Chest X-ray:
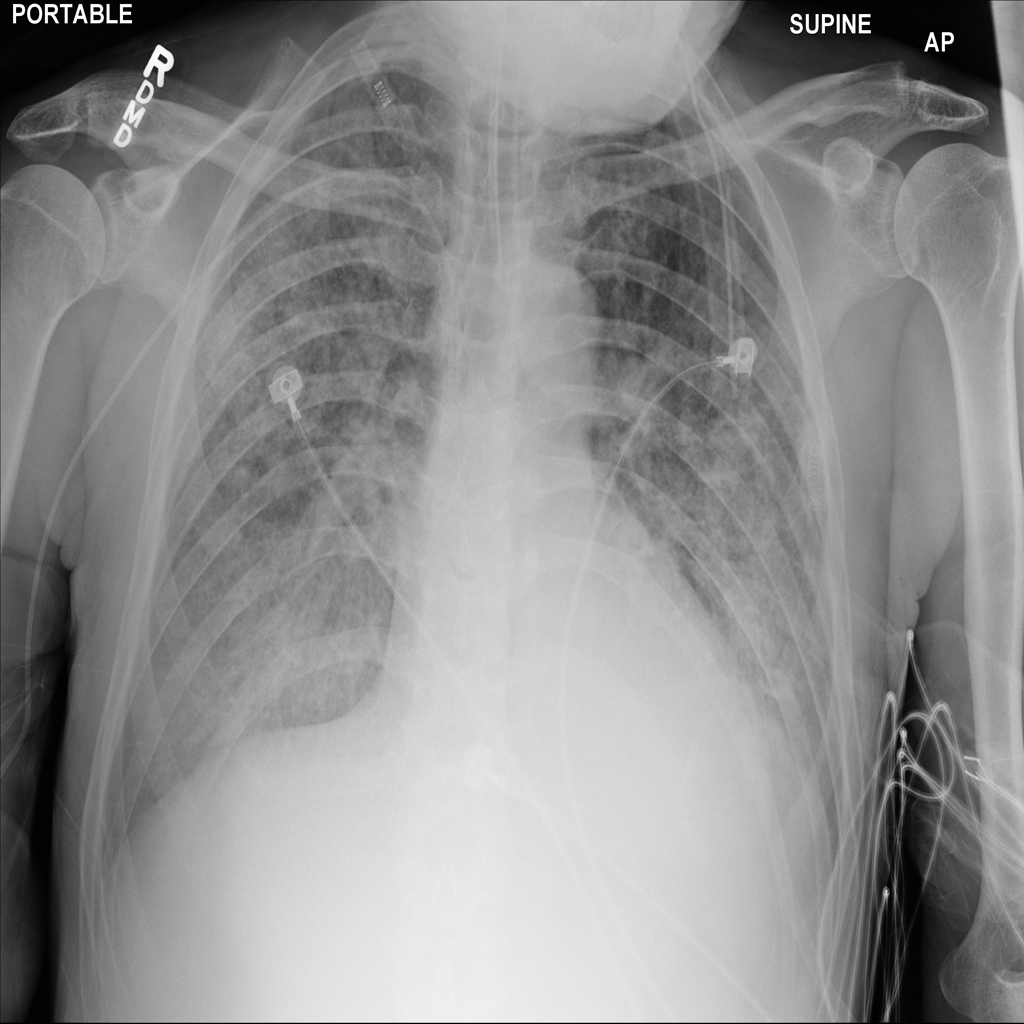
Findings: Consolidation, Effusion
No abnormal finding: no